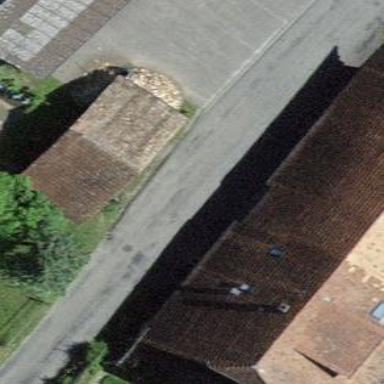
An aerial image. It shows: Shed building.